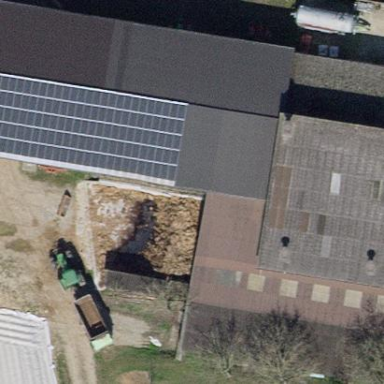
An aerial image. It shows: Gabled roof on farm auxiliary building.